Field crop: tomato
Growth stage: 1
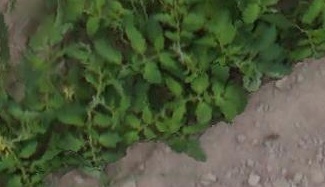
Species: tomato